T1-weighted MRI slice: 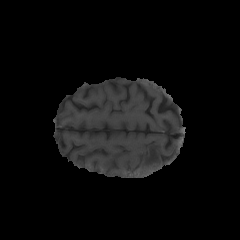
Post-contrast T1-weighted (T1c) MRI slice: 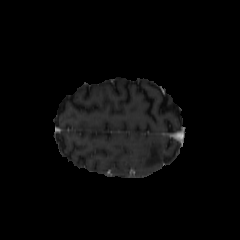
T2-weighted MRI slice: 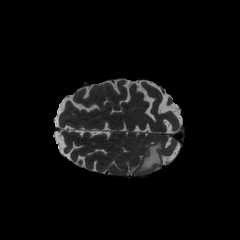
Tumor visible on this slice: yes